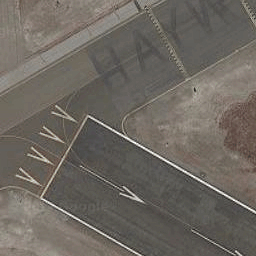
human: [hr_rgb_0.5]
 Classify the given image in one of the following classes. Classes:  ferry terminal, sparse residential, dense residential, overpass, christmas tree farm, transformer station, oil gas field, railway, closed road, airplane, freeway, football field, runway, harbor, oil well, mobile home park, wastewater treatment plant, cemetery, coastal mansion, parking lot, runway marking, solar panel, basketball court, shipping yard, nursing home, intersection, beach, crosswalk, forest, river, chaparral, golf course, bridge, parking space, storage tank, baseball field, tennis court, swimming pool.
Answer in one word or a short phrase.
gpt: runway